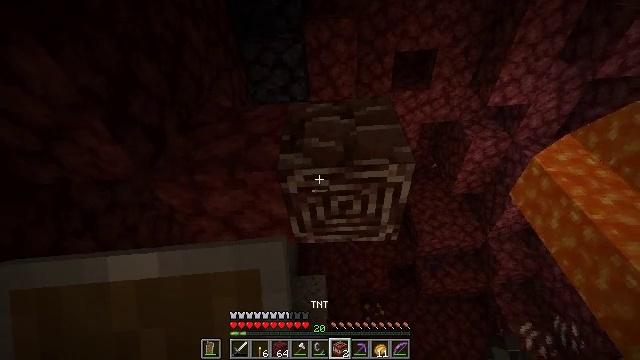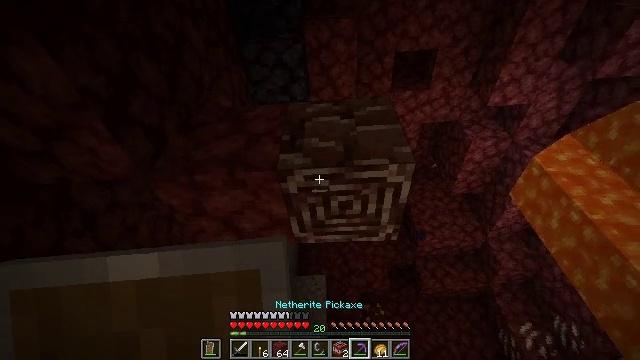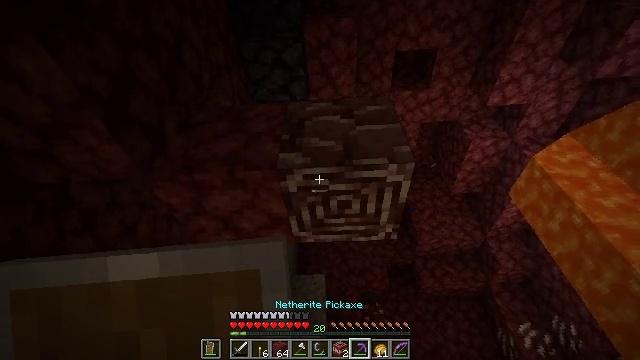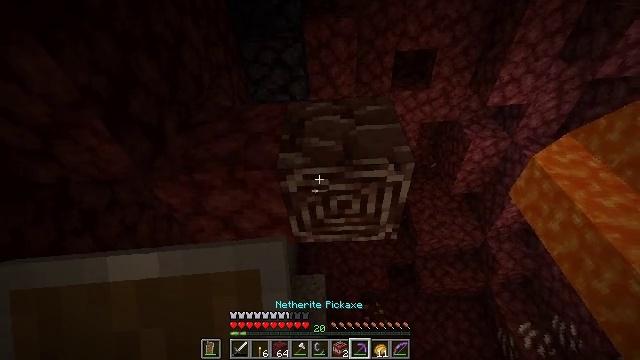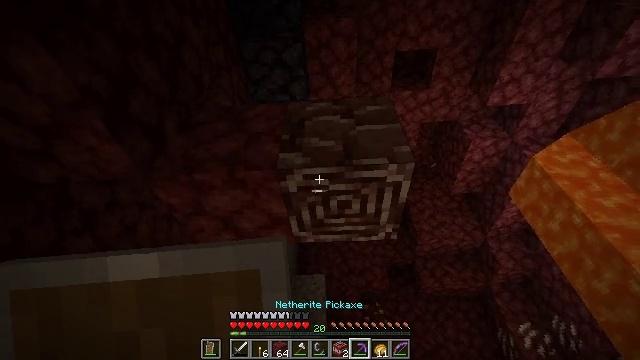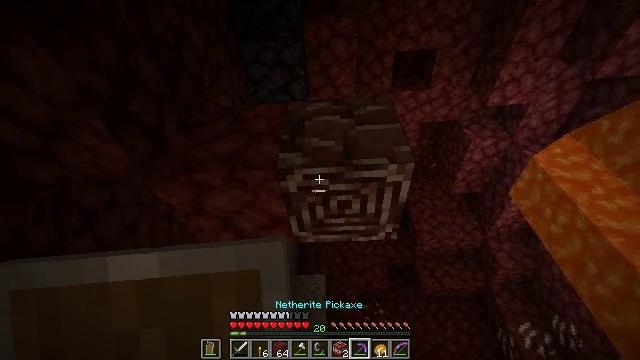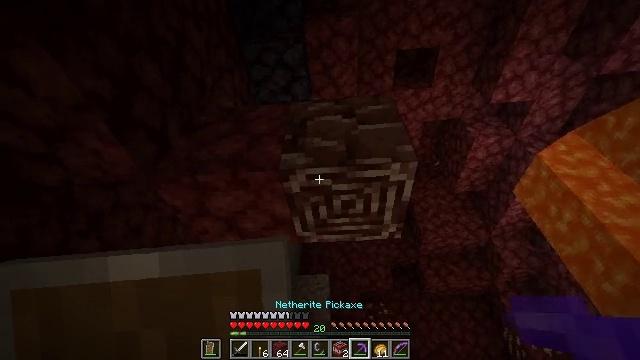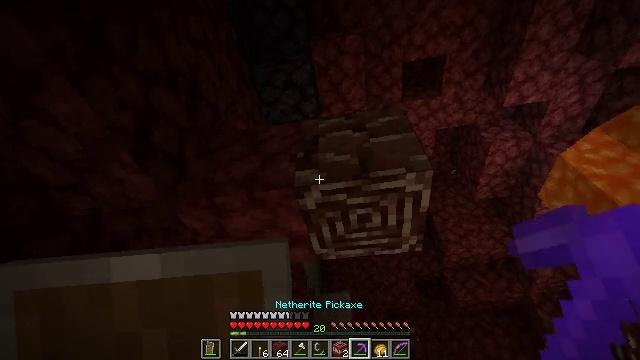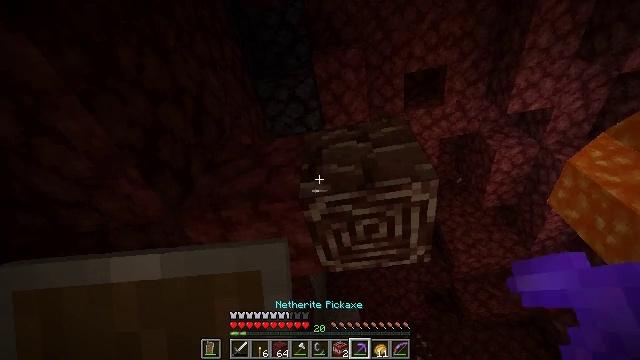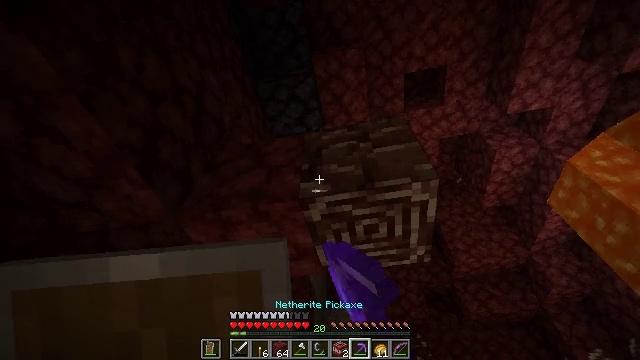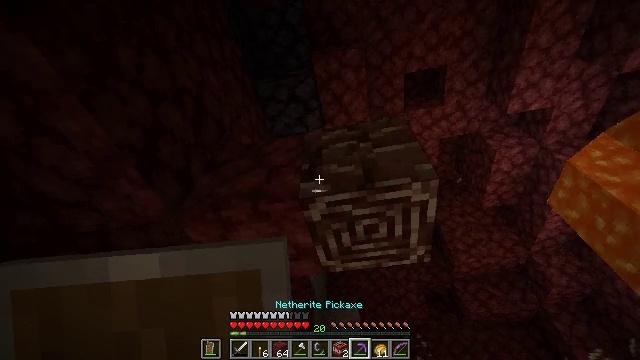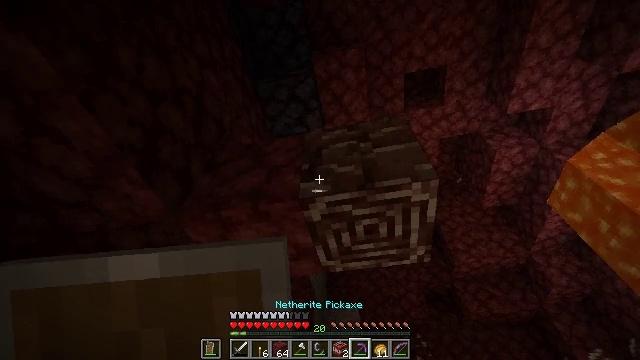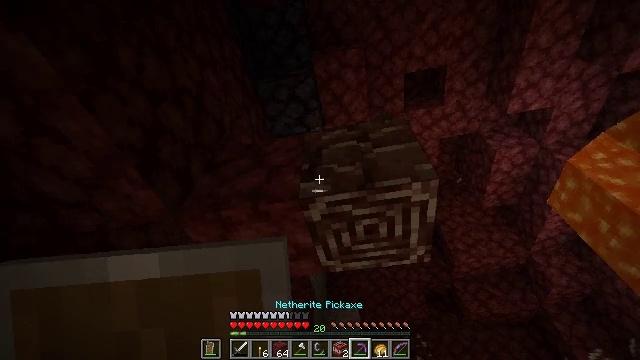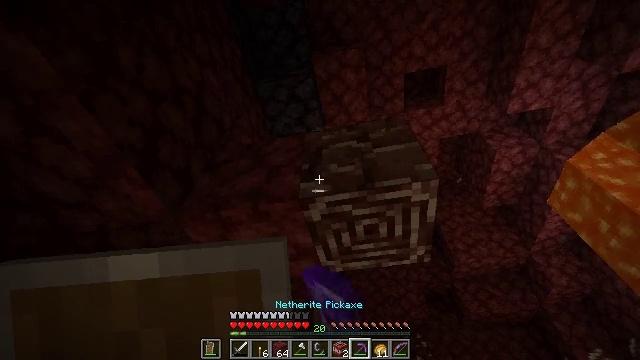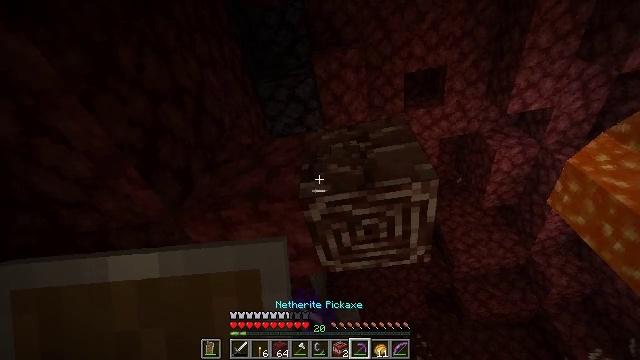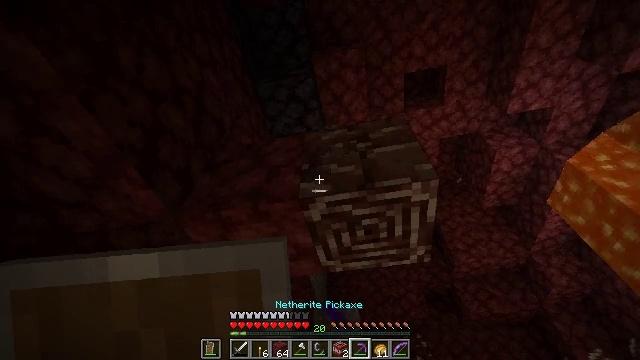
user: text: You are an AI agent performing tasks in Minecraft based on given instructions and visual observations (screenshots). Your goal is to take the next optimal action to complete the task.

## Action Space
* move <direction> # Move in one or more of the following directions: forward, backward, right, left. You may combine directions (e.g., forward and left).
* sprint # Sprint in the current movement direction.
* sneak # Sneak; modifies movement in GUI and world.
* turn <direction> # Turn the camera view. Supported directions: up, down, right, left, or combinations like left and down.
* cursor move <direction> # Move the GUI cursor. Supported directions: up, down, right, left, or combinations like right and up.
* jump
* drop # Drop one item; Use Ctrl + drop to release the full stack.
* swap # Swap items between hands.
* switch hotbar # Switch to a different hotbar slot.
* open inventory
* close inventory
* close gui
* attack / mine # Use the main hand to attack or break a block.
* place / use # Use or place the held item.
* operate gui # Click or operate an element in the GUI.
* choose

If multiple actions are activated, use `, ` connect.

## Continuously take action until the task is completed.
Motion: motion action
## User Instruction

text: Use a strong pickaxe to gather ancient debris.
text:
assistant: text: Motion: no_op
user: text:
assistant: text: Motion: no_op
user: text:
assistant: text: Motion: no_op
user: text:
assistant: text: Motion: no_op
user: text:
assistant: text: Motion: no_op
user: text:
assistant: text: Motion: no_op
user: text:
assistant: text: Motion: turn left and up
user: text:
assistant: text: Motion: turn left and up, attack / mine
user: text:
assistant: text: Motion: attack / mine
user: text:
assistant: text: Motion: attack / mine
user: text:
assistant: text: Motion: attack / mine
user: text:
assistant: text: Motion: attack / mine
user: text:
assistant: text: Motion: attack / mine
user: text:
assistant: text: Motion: attack / mine
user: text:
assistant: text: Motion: attack / mine
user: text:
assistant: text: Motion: attack / mine
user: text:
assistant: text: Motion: attack / mine
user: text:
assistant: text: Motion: attack / mine
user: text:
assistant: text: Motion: attack / mine
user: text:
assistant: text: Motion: attack / mine
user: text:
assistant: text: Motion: turn right, attack / mine
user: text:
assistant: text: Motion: turn right, attack / mine
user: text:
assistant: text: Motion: attack / mine
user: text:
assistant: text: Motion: attack / mine
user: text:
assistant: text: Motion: attack / mine
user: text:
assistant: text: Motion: attack / mine
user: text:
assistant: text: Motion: attack / mine
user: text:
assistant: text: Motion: attack / mine
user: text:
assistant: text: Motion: attack / mine
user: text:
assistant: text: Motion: attack / mine